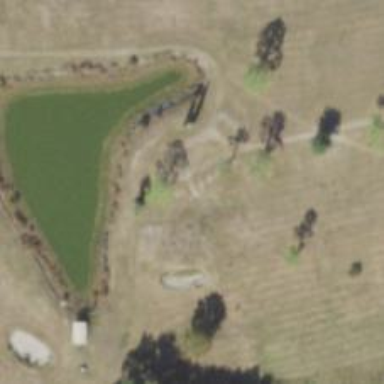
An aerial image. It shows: Path for golf carts.